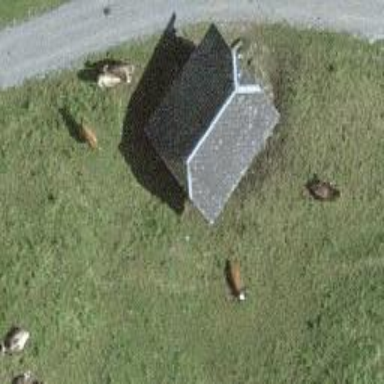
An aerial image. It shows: Shed.